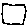
Label: square